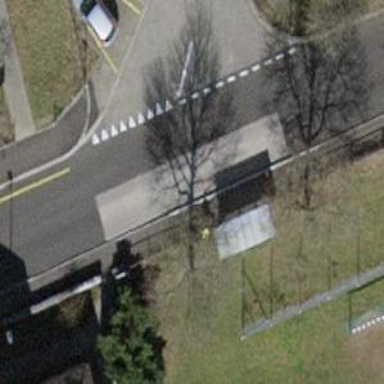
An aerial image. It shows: Post box is visible.